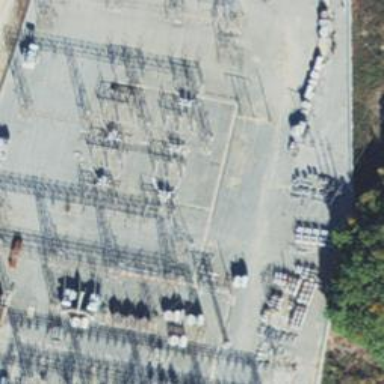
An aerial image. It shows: Switch used for power control.